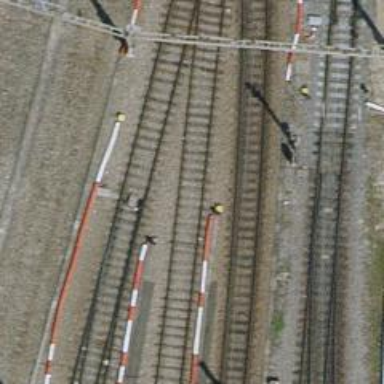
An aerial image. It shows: Railway yard with one track. The railway is electrified with contact line.